Interaction volume radius: 10 \u00c5
Interaction volume height: 25 \u00c5
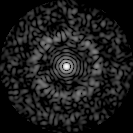
Disorder parameter: 0.8461